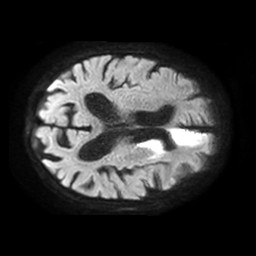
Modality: TRACE
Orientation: axial
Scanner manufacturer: philips
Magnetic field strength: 1.5 T
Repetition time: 3.136 s
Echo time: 0.06922 s